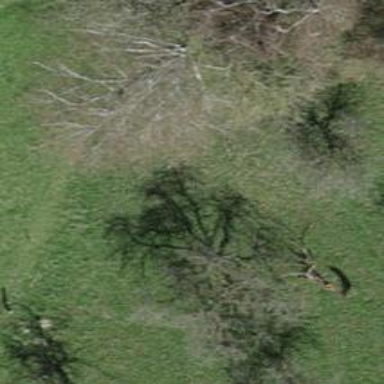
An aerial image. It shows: Beautiful tree in nature.